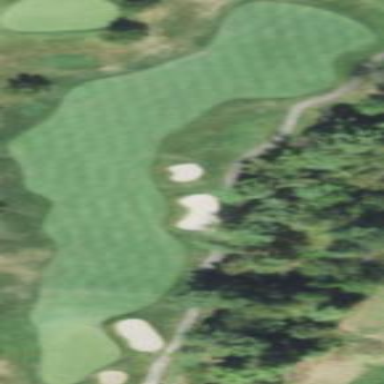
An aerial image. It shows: Golf fairway surrounded by grass.